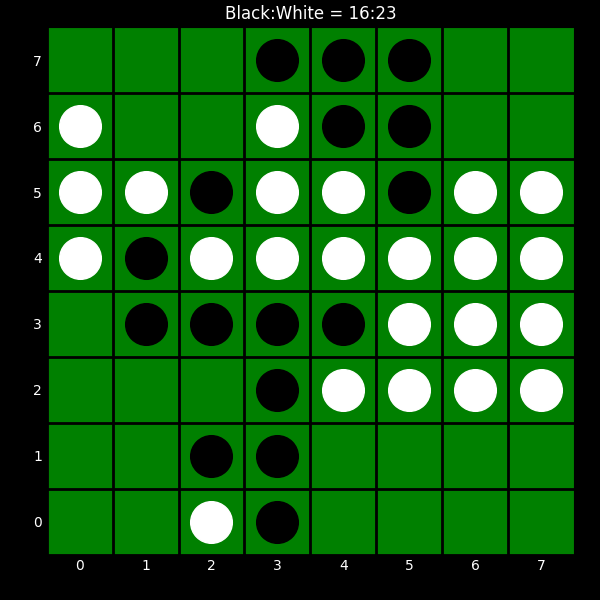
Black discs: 16
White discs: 23